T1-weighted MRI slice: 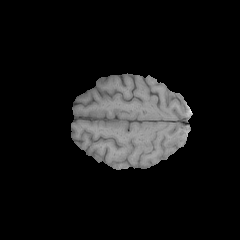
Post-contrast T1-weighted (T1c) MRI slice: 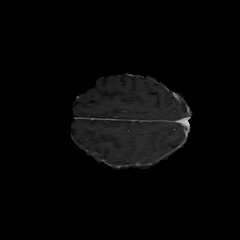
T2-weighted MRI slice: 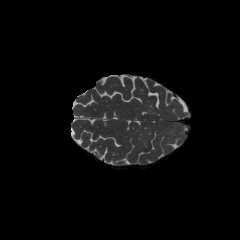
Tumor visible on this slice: no